Interaction volume radius: 10 \u00c5
Interaction volume height: 35 \u00c5
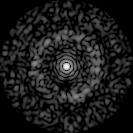
Disorder parameter: 0.832